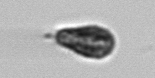
Label: Pseudochattonella_farcimen